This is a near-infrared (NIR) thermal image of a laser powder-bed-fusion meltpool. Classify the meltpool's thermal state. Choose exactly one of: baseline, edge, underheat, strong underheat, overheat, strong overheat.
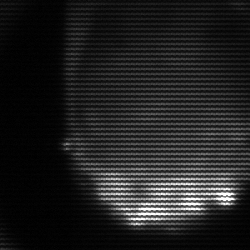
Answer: edge